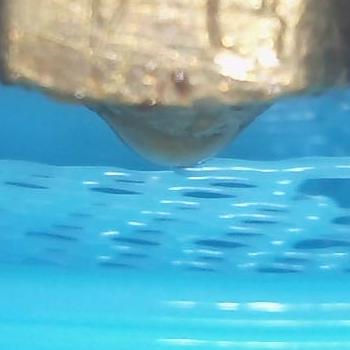
Flow rate: 126%